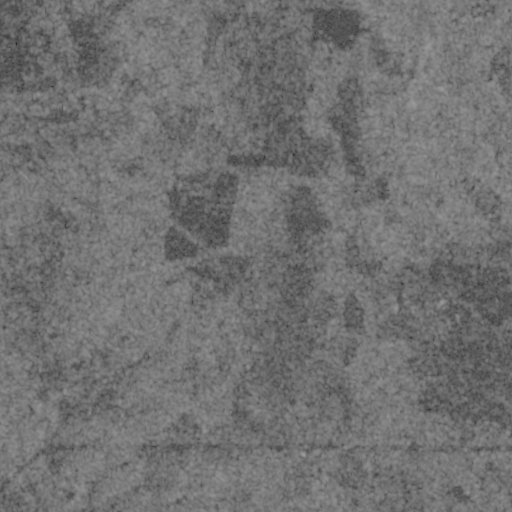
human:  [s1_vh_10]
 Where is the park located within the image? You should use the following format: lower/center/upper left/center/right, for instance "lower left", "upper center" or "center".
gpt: The park is located in the center of the image.
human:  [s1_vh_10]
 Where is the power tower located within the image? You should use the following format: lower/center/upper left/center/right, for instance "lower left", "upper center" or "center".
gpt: The power tower is located in the lower of the image.
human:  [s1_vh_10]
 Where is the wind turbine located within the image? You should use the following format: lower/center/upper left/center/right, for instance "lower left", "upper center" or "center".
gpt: The wind turbine is located in the lower left of the image.
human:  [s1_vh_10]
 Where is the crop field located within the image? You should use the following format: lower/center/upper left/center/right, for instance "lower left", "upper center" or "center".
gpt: There is no crop field in the image.

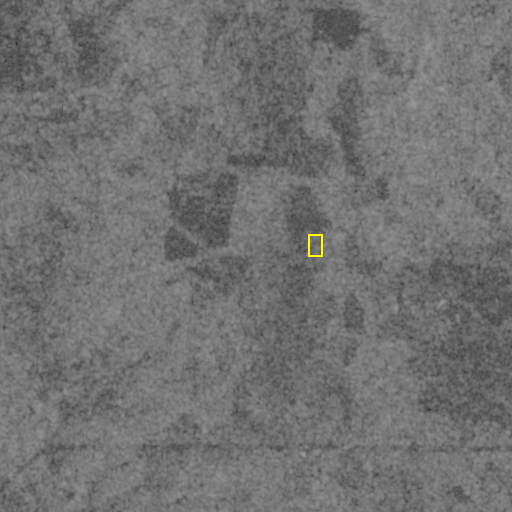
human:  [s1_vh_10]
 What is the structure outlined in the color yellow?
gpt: The structure outlined in yellow is a park.
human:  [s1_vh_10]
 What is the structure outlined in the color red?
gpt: There is no red outline.